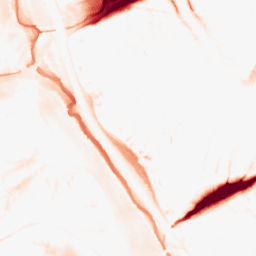
Category: morphological
Decomposition family: tophat
Decomposition parameters: size: 20
mode: black
Upsampling method: sinc_hamming
Upsampling parameters: scale: 2
kernel_size: 8
Upsampling scale: 2